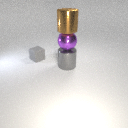
large brown metal cylinder above large purple metal sphere